Question: i'm trying to use Highcharts plugin and I've started with the simple example in his documentation
I've correctly set the enviroment (I'm sure).
This is the windows i've declared:
'''
//other part of app.js (working)
launch:function():{
var sto = Ext.create('AM.store.mysto');
var win = new Ext.create('Ext.window.Window', {
layout: 'fit',
items: [{
xtype: 'highchart',
series:[{
dashStyle: 'DashDot',
dataIndex: 'value'
}],
xField: 'month',
store: sto,
chartConfig: {
chart: {
type: 'spline'
},
title: {
text: 'A simple graph'
}
}
}]
}).show();
//other part of app.js (working)
}
//........more other part of app.js (working)
'''
and I've declared the store as follow:
'''
Ext.define('AM.store.mysto', {
extend : 'Ext.data.Store',
model : 'AM.model.mysto',
data : [{
month : 'x',
value:1
}, {
month : 'y',
value:12,
value:2
}, {
month : 'z',
value:3
}]
});
'''
And finally this is my model:
'''
Ext.define('AM.model.mysto', {
extend : 'Ext.data.Model',
fields : [{
name : 'month'
}, {
name : 'value'
}]
});
'''
If I execute my application, this will be my window: an empty window with no chart inside.

The only difference I've with the doc example is the store. Can someone tell me what is wrong?
thank you!
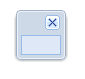
Answer: the guru of Sencha "mitchellsimoens" said:
"You have layout : 'fit' on the window which will size the child item to the window's size so you would need to give the window a size."
it's true. I've added the size and it works fine:
'''
var win = new Ext.create('Ext.window.Window', {
layout: 'fit',
//HERE!!!!
width: 200,
height: 200,
items: [{
'''